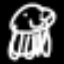
Label: frog